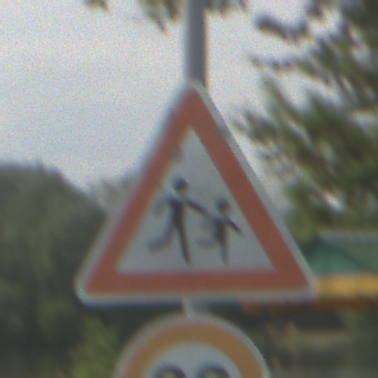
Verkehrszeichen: KinderLinks
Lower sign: Geschwindigkeit30
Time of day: MorningAfternoon
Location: Outdoor (Nature)
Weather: PartlyCloudy
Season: NotSpecified
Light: Natural